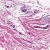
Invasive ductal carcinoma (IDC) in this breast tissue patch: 0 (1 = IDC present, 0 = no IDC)